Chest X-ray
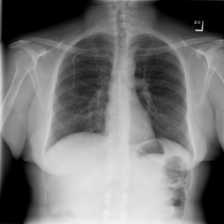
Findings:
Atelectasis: negative
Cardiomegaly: negative
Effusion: negative
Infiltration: negative
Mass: negative
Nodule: negative
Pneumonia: negative
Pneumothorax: negative
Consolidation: negative
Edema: negative
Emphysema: negative
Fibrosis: negative
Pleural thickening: negative
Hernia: negative